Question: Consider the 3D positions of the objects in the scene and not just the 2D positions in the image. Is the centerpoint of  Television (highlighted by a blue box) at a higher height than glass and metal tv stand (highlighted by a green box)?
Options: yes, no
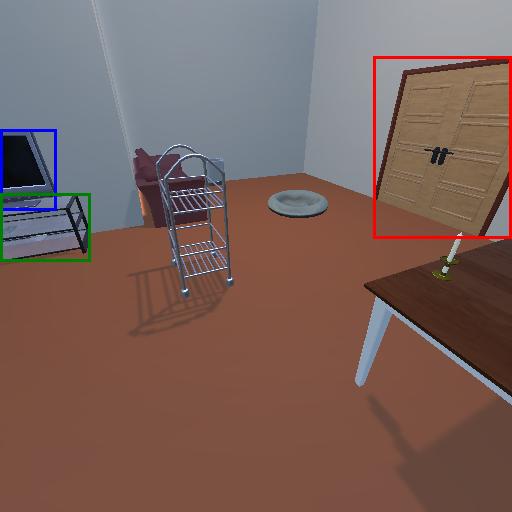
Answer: yes